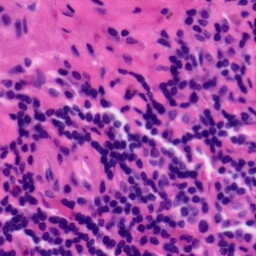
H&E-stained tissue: Tonsil